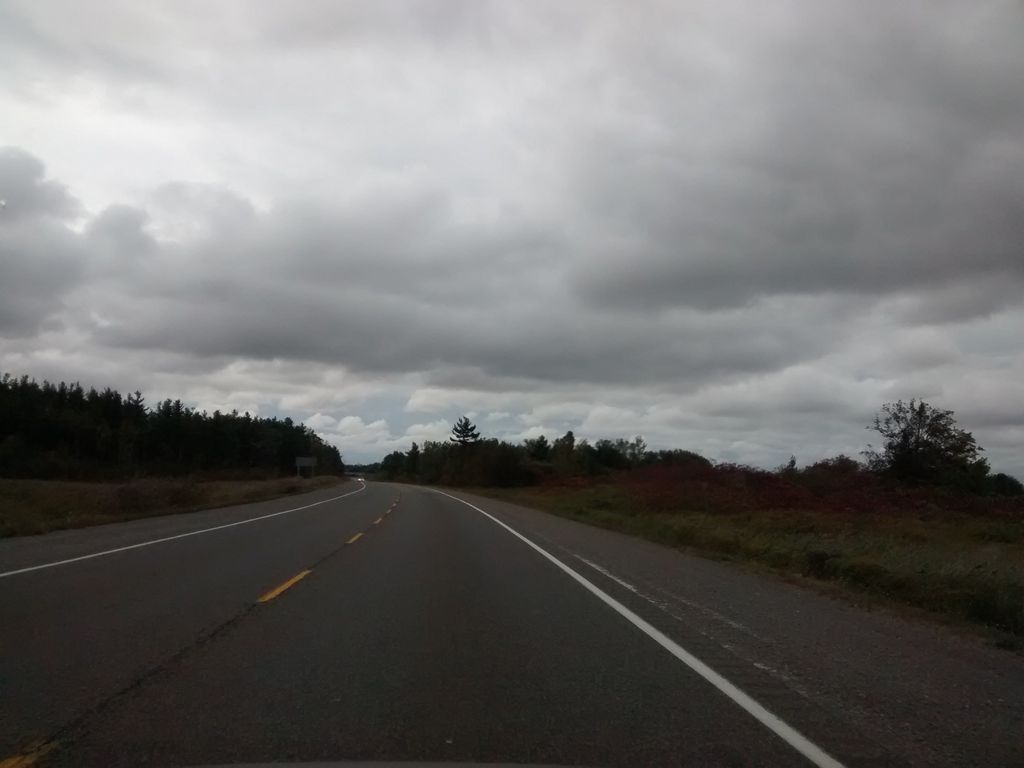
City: hamilton